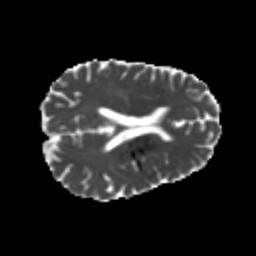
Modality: MD
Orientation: axial
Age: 25
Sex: male
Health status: healthy
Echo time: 0.074 s